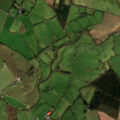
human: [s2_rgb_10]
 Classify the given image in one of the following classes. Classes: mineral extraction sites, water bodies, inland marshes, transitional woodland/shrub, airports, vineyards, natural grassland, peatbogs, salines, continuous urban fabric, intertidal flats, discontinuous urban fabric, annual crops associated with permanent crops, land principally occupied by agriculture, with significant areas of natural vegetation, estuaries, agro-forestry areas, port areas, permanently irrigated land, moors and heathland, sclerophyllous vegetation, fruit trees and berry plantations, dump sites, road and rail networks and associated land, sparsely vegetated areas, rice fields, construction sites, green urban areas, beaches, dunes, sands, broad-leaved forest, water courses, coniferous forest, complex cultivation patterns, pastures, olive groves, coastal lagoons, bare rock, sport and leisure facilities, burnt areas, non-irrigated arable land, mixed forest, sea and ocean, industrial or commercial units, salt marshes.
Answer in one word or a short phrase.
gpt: non-irrigated arable land, pastures